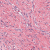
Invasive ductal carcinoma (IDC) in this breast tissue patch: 1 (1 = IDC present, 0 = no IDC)